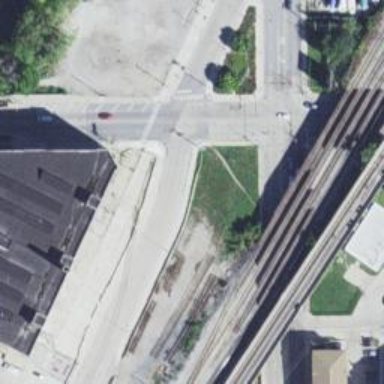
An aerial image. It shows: Abandoned railway yard.